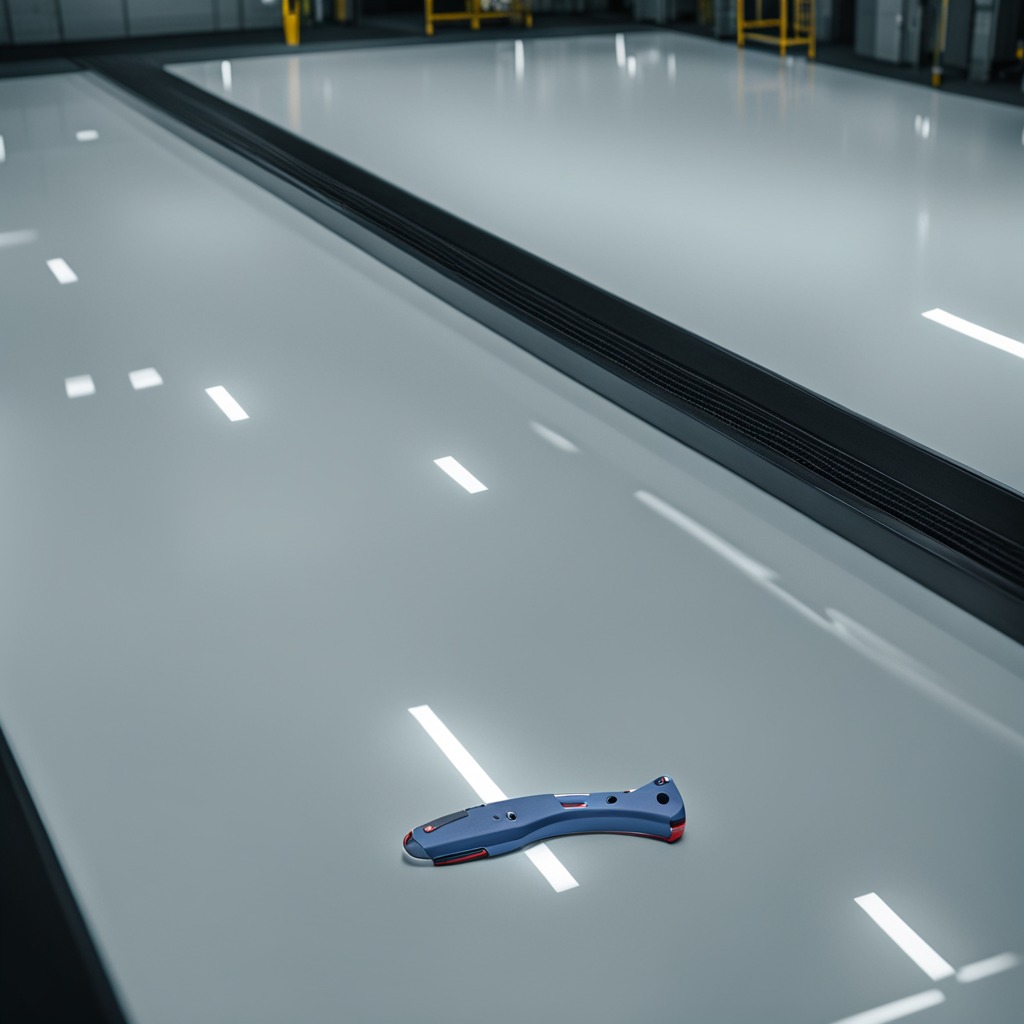
A utility knife lies on a high-gloss table in a ship maintenance bay industrial lighting.